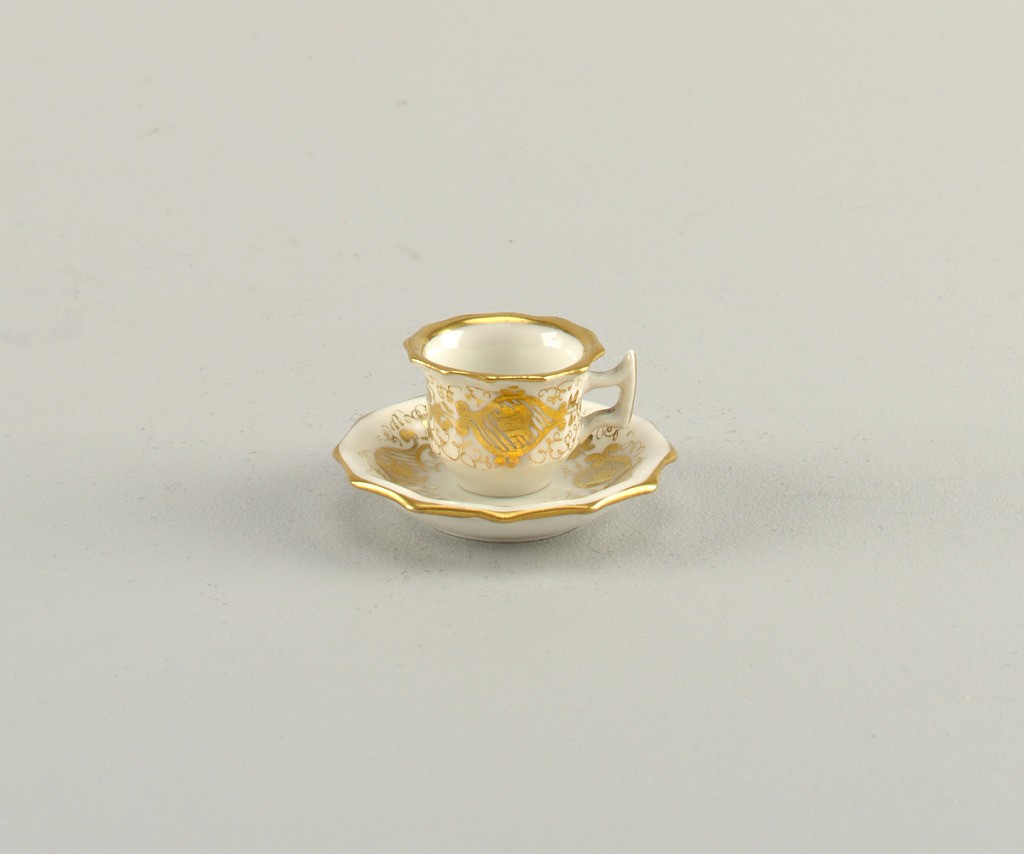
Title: Cup and Saucer, from a Miniature Tea Set
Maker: Du Paquier Porcelain Manufactory, Austrian, active 1719 – 1864
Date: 19th–mid- 19th century
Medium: porcelain (probably hard paste), gold
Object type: cup and saucer
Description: For the miniature set included in 1920-19-51 to -57. Cup has straight sides, dodecagonal on rounded foot; flaring opening, also dodecagonal. Saucer has ogee profile, and is dodecagonal.